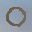
Label: 0